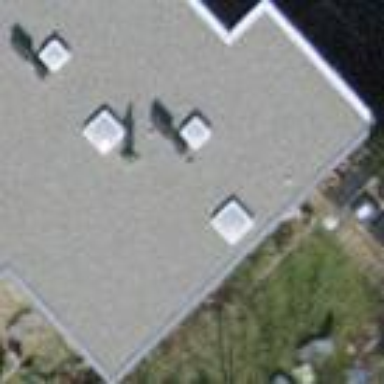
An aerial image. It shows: Terrace building.